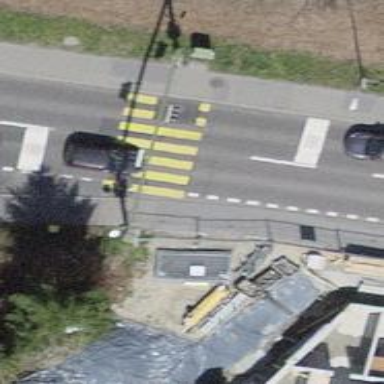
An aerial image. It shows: Uncontrolled zebra crossing with notable zebra markings.